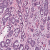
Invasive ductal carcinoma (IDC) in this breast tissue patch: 1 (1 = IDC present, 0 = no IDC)